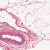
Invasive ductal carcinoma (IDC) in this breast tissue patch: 0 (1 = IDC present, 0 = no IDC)